Question: I have a CSV that I want to convert to hierarchical JSON for use with a <URL>.
The Bilevel Partition wants its JSON data in format similar to this <URL>. Basically the leaf nodes have a 'name' and 'size' properties and everything in between has a 'name' and 'children' properties.
Here is my code for attempting to convert the CSV file into Hierarchical JSON.
'''
var root = { "key": "Leeds CCGs", "values": d3.nest()
.key(function(d) { return d.ccgname; })
.key(function(d) { return d.practicename; })
.key(function(d) { return d.diagnosisname; })
.rollup(function(leaves) { return d3.sum(leaves, function(d) { return d.numpatientswithdiagnosis; }) })
.entries(data)
}
'''
The above code works as far as giving the data the required hierarchical structure, Instead of 'name', 'children' and 'size' it gives me 'key' and 'values' only, all the way to the leaf nodes, similar to <URL>.
So I read around, and found <URL>, but I thought the same principle would apply, since both layouts need hierarchical JSON data.
So I set about doing the same, but I just can't get it to work. First of all in my code I do not have a 'size()' function as mentioned in the SO question. Here is my whole code which is pretty much copied from the <URL>:
'''
d3.csv('data/partition.csv', function (data) {
var root = { "key": "Leeds CCGs", "values": d3.nest()
.key(function(d) { return d.ccgname; })
.key(function(d) { return d.practicename; })
.key(function(d) { return d.diagnosisname; })
.rollup(function(leaves) { return d3.sum(leaves, function(d) { return d.numpatientswithdiagnosis; }) })
.entries(data)
}
// Compute the initial layout on the entire tree to sum sizes.
// Also compute the full name and fill color for each node,
// and stash the children so they can be restored as we descend.
partition
.value(function(d) { return d.values; })
.nodes(root)
.forEach(function(d) {
d._children = d.values;
d.sum = d.value;
d.key = key(d);
d.fill = fill(d);
});
// Now redefine the value function to use the previously-computed sum.
partition.children(function(d, depth) {
return depth < 2 ? d._children : null;
}).value(function(d) {
return d.sum;
});
var center = svg.append("circle")
.attr("r", radius / 4)
.style('fill-opacity', '.2')
.style('cursor', 'pointer')
.on("click", zoomOut);
center.append("title")
.text("zoom out");
var path = svg.selectAll("path")
.data(partition.nodes(root).slice(1))
.enter().append("path")
.attr("d", arc)
.style("fill", function(d) { return d.fill; })
.style('cursor', 'help')
.each(function(d) { this._current = updateArc(d); })
.on("mouseover", update_legend)
.on("mouseout", remove_legend)
.on("click", zoomIn);
function zoomIn(p) {
if (p.depth > 1) p = p.parent;
if (!p.children) return;
zoom(p, p);
}
function zoomOut(p) {
if (!p.parent) return;
zoom(p.parent, p);
}
// Zoom to the specified new root.
function zoom(root, p) {
if (document.documentElement.__transition__) return;
// Rescale outside angles to match the new layout.
var enterArc,
exitArc,
outsideAngle = d3.scale.linear().domain([0, 2 * Math.PI]);
function insideArc(d) {
return p.key > d.key
? {depth: d.depth - 1, x: 0, dx: 0} : p.key < d.key
? {depth: d.depth - 1, x: 2 * Math.PI, dx: 0}
: {depth: 0, x: 0, dx: 2 * Math.PI};
}
function outsideArc(d) {
return {depth: d.depth + 1, x: outsideAngle(d.x), dx: outsideAngle(d.x + d.dx) - outsideAngle(d.x)};
}
center.datum(root);
// When zooming in, arcs enter from the outside and exit to the inside.
// Entering outside arcs start from the old layout.
if (root === p) enterArc = outsideArc, exitArc = insideArc, outsideAngle.range([p.x, p.x + p.dx]);
path = path.data(partition.nodes(root).slice(1), function(d) { return d.key; });
// When zooming out, arcs enter from the inside and exit to the outside.
// Exiting outside arcs transition to the new layout.
if (root !== p) enterArc = insideArc, exitArc = outsideArc, outsideAngle.range([p.x, p.x + p.dx]);
d3.transition().duration(d3.event.altKey ? 7500 : 750).each(function() {
path.exit().transition()
.style("fill-opacity", function(d) { return d.depth === 1 + (root === p) ? 1 : 0; })
.attrTween("d", function(d) { return arcTween.call(this, exitArc(d)); })
.remove();
path.enter().append("path")
.style("fill-opacity", function(d) { return d.depth === 2 - (root === p) ? 1 : 0; })
.style("fill", function(d) { return d.fill; })
.style('cursor', 'help')
.on("mouseover",update_legend)
.on("mouseout",remove_legend)
.on("click", zoomIn)
.each(function(d) { this._current = enterArc(d); });
path.transition()
.style("fill-opacity", 1)
.attrTween("d", function(d) { return arcTween.call(this, updateArc(d)); });
});
}
});
function key(d) {
var k = [];
var p = d;
while (p.depth) k.push(p.key), p = p.parent;
return k.reverse().join(".");
}
function fill(d) {
var p = d;
while (p.depth > 1) p = p.parent;
var c = d3.lab(hue(p.key));
c.l = luminance(d.sum);
return c;
}
function arcTween(b) {
var i = d3.interpolate(this._current, b);
this._current = i(0);
return function(t) {
return arc(i(t));
};
}
function updateArc(d) {
return {depth: d.depth, x: d.x, dx: d.dx};
}
'''
All the above gives me this in my browser:

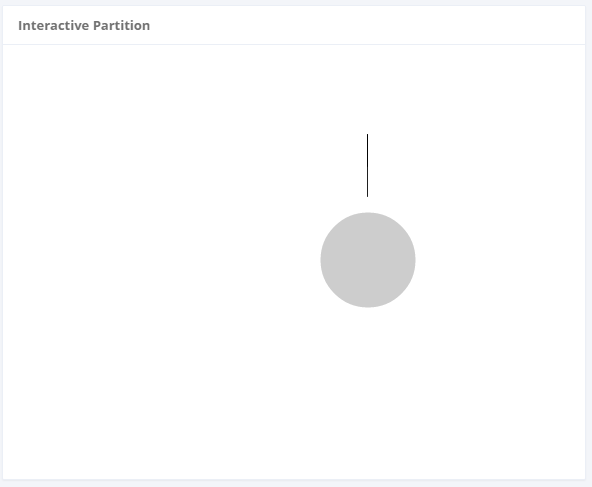
Answer: You should be able to exactly re-use the rest of the code by simply transforming the hierarchical output of d3.nest() into the same format as the flare.json dataset, something like this:
'root'
'''
//rename object keys generated from d3.nest() to match flare.json format
renameStuff(root);
function renameStuff(d) {
d.name = d.key; delete d.key;
if (typeof d.values === "number") d.size = d.values;
else d.values.forEach(renameStuff), d.children = d.values;
delete d.values;
}
'''
You could also change the accessor functions to the 'd3.layout.partition()' object to match the new object, but you will at a minimum need to change the structure of the original object so that the leaf nodes do not store values in the same field name as the children. The solution above is probably the simplest way to get things working quickly.